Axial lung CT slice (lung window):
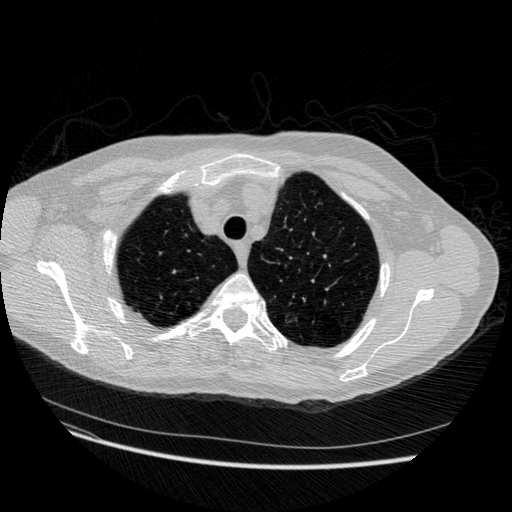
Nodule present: no